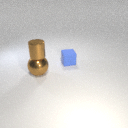
large brown metal sphere in front of small blue rubber cube